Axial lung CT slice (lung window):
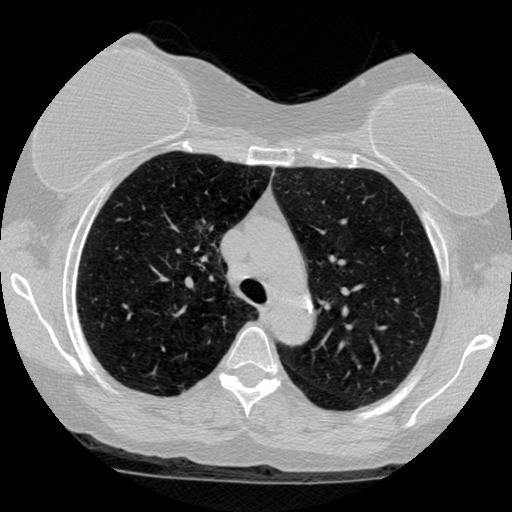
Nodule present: no